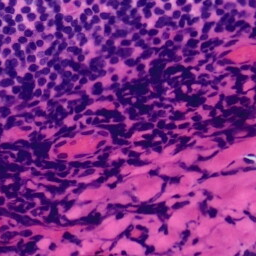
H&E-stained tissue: Tonsil